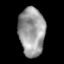
Tissue: lung
Cell type: Epithelial cells
Senescence score: 0.2283
Nuclear area (px): 1234
Mean DAPI intensity: 155.199